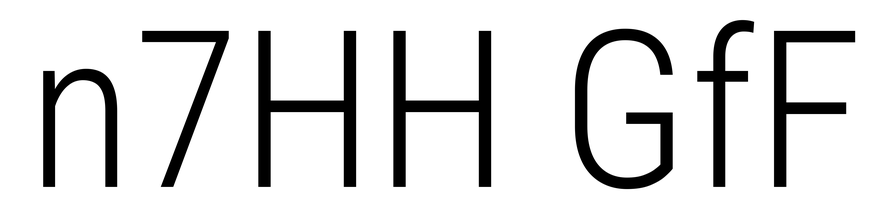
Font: Roboto_Condensed_Light